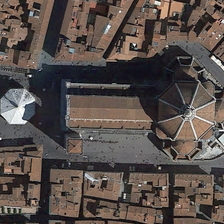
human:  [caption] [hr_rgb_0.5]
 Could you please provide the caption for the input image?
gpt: a red church is surrounded by many red buildings .

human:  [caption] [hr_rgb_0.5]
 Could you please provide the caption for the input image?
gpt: a red church is surrounded by many red buildings .

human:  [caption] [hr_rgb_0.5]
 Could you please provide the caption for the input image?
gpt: a red church is surrounded by many red buildings .

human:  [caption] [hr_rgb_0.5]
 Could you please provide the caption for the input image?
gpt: a red church is surrounded by many red buildings .

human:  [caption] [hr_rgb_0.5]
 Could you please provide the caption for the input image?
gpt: a red church is surrounded by many red buildings .